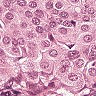
Metastatic tissue present: yes